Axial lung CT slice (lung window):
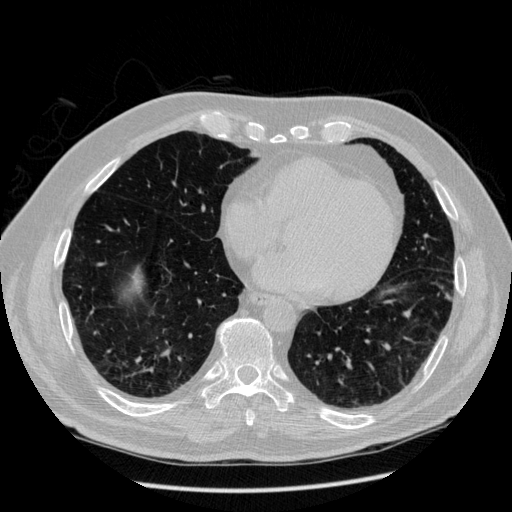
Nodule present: no